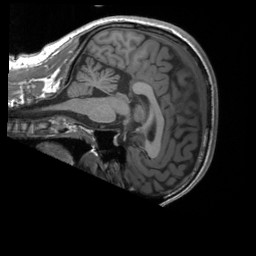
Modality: T1w
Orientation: sagittal
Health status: healthy
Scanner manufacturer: siemens
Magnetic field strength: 3 T
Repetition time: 1.9 s
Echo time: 0.00232 s